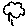
Label: cloud